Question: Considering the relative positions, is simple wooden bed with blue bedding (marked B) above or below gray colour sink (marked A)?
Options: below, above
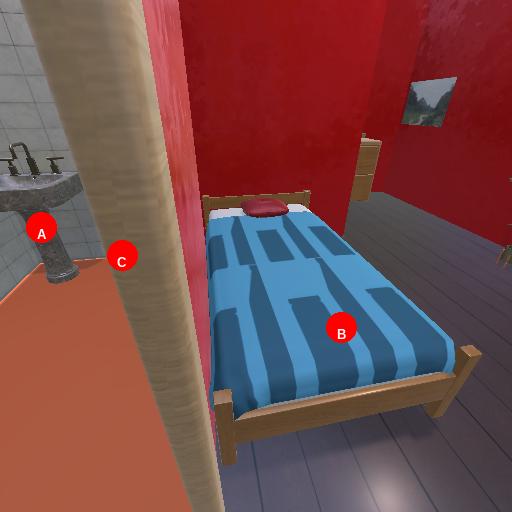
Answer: below